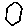
Label: hexagon